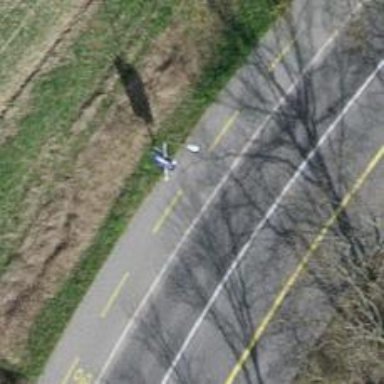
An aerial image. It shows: Asphalt sidewalk alongside asphalt cycleway.